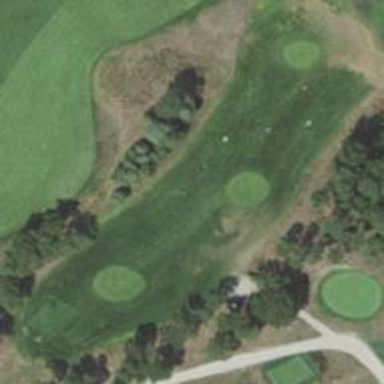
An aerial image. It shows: Area of rough grass used for golf.